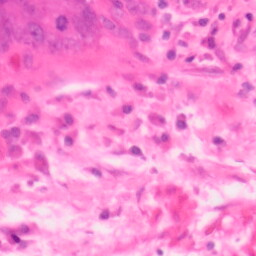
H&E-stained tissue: Colon